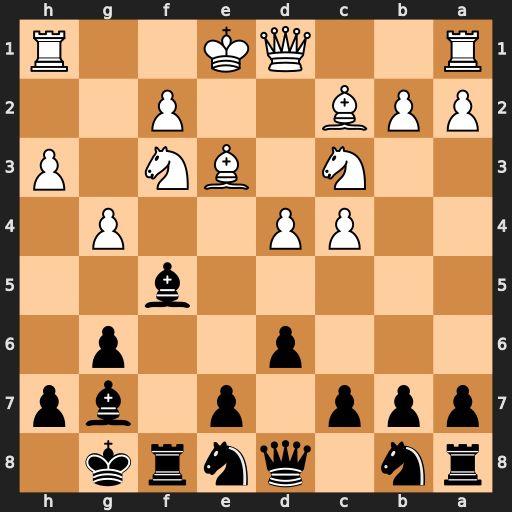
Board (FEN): rn1qnrk1/ppp1p1bp/3p2p1/5b2/2PP2P1/2N1BN1P/PPB2P2/R2QK2R
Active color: b
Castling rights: KQ
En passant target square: -
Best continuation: Bxc2 Qxc2 Rxf3